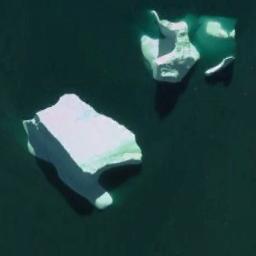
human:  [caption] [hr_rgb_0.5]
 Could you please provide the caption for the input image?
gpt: Two ice hummocks float in the dark green sea and one of the ice hummocks has a certain volume under the sea water .

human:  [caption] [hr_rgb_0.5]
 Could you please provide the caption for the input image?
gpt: Two irregularly shaped ice cubes float on the deep blue sea .

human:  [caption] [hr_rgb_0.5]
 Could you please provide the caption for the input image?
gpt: There are two ice on the deep green sea .

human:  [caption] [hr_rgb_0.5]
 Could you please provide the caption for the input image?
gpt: Sea ice is surrounded by water .

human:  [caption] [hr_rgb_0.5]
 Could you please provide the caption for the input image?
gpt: There are two blocks of sea ice .